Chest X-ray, AP view. Patient: 53 years old, sex M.
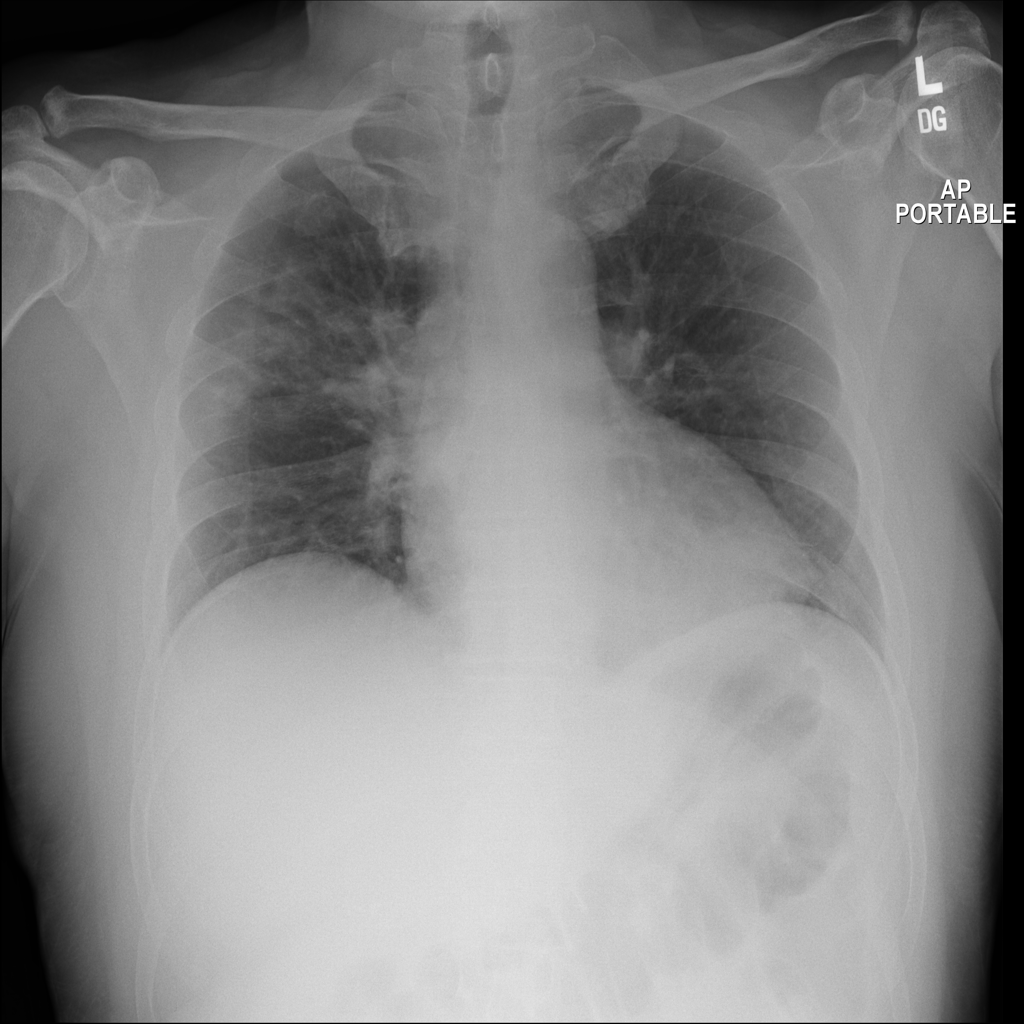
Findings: Consolidation, Infiltration